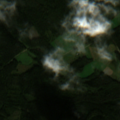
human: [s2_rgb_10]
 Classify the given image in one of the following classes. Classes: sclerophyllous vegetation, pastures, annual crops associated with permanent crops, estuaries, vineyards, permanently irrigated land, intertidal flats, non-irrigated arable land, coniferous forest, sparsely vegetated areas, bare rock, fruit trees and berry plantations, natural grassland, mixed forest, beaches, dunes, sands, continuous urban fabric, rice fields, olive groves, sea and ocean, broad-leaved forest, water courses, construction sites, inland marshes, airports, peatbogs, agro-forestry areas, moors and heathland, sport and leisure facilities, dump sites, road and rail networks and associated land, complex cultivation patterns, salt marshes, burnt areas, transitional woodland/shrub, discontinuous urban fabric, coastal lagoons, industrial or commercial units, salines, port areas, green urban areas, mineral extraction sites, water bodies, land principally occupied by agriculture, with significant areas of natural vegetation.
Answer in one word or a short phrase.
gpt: non-irrigated arable land, coniferous forest, mixed forest